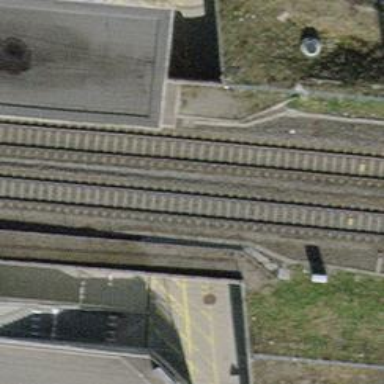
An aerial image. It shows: Railway track with electrified contact lines. This is siding track.